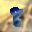
Label: 8